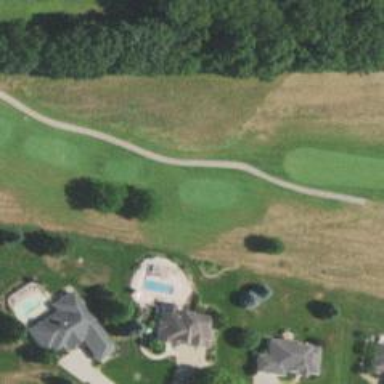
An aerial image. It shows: Service road designated as golf cart path.